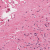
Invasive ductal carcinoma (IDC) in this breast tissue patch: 0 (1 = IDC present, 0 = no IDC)